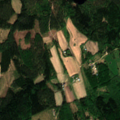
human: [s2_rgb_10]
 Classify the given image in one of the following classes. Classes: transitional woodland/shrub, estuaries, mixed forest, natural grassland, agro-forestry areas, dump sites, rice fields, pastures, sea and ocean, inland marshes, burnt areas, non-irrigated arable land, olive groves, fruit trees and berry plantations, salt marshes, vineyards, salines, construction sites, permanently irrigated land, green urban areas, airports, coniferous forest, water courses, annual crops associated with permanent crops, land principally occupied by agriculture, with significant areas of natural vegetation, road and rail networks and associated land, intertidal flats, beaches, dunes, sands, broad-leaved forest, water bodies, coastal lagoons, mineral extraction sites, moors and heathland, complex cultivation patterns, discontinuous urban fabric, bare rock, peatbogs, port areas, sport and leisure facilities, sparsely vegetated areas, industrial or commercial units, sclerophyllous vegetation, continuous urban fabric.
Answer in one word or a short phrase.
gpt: non-irrigated arable land, broad-leaved forest, coniferous forest, mixed forest